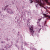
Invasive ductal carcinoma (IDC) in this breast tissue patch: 0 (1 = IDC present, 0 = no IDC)